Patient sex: M
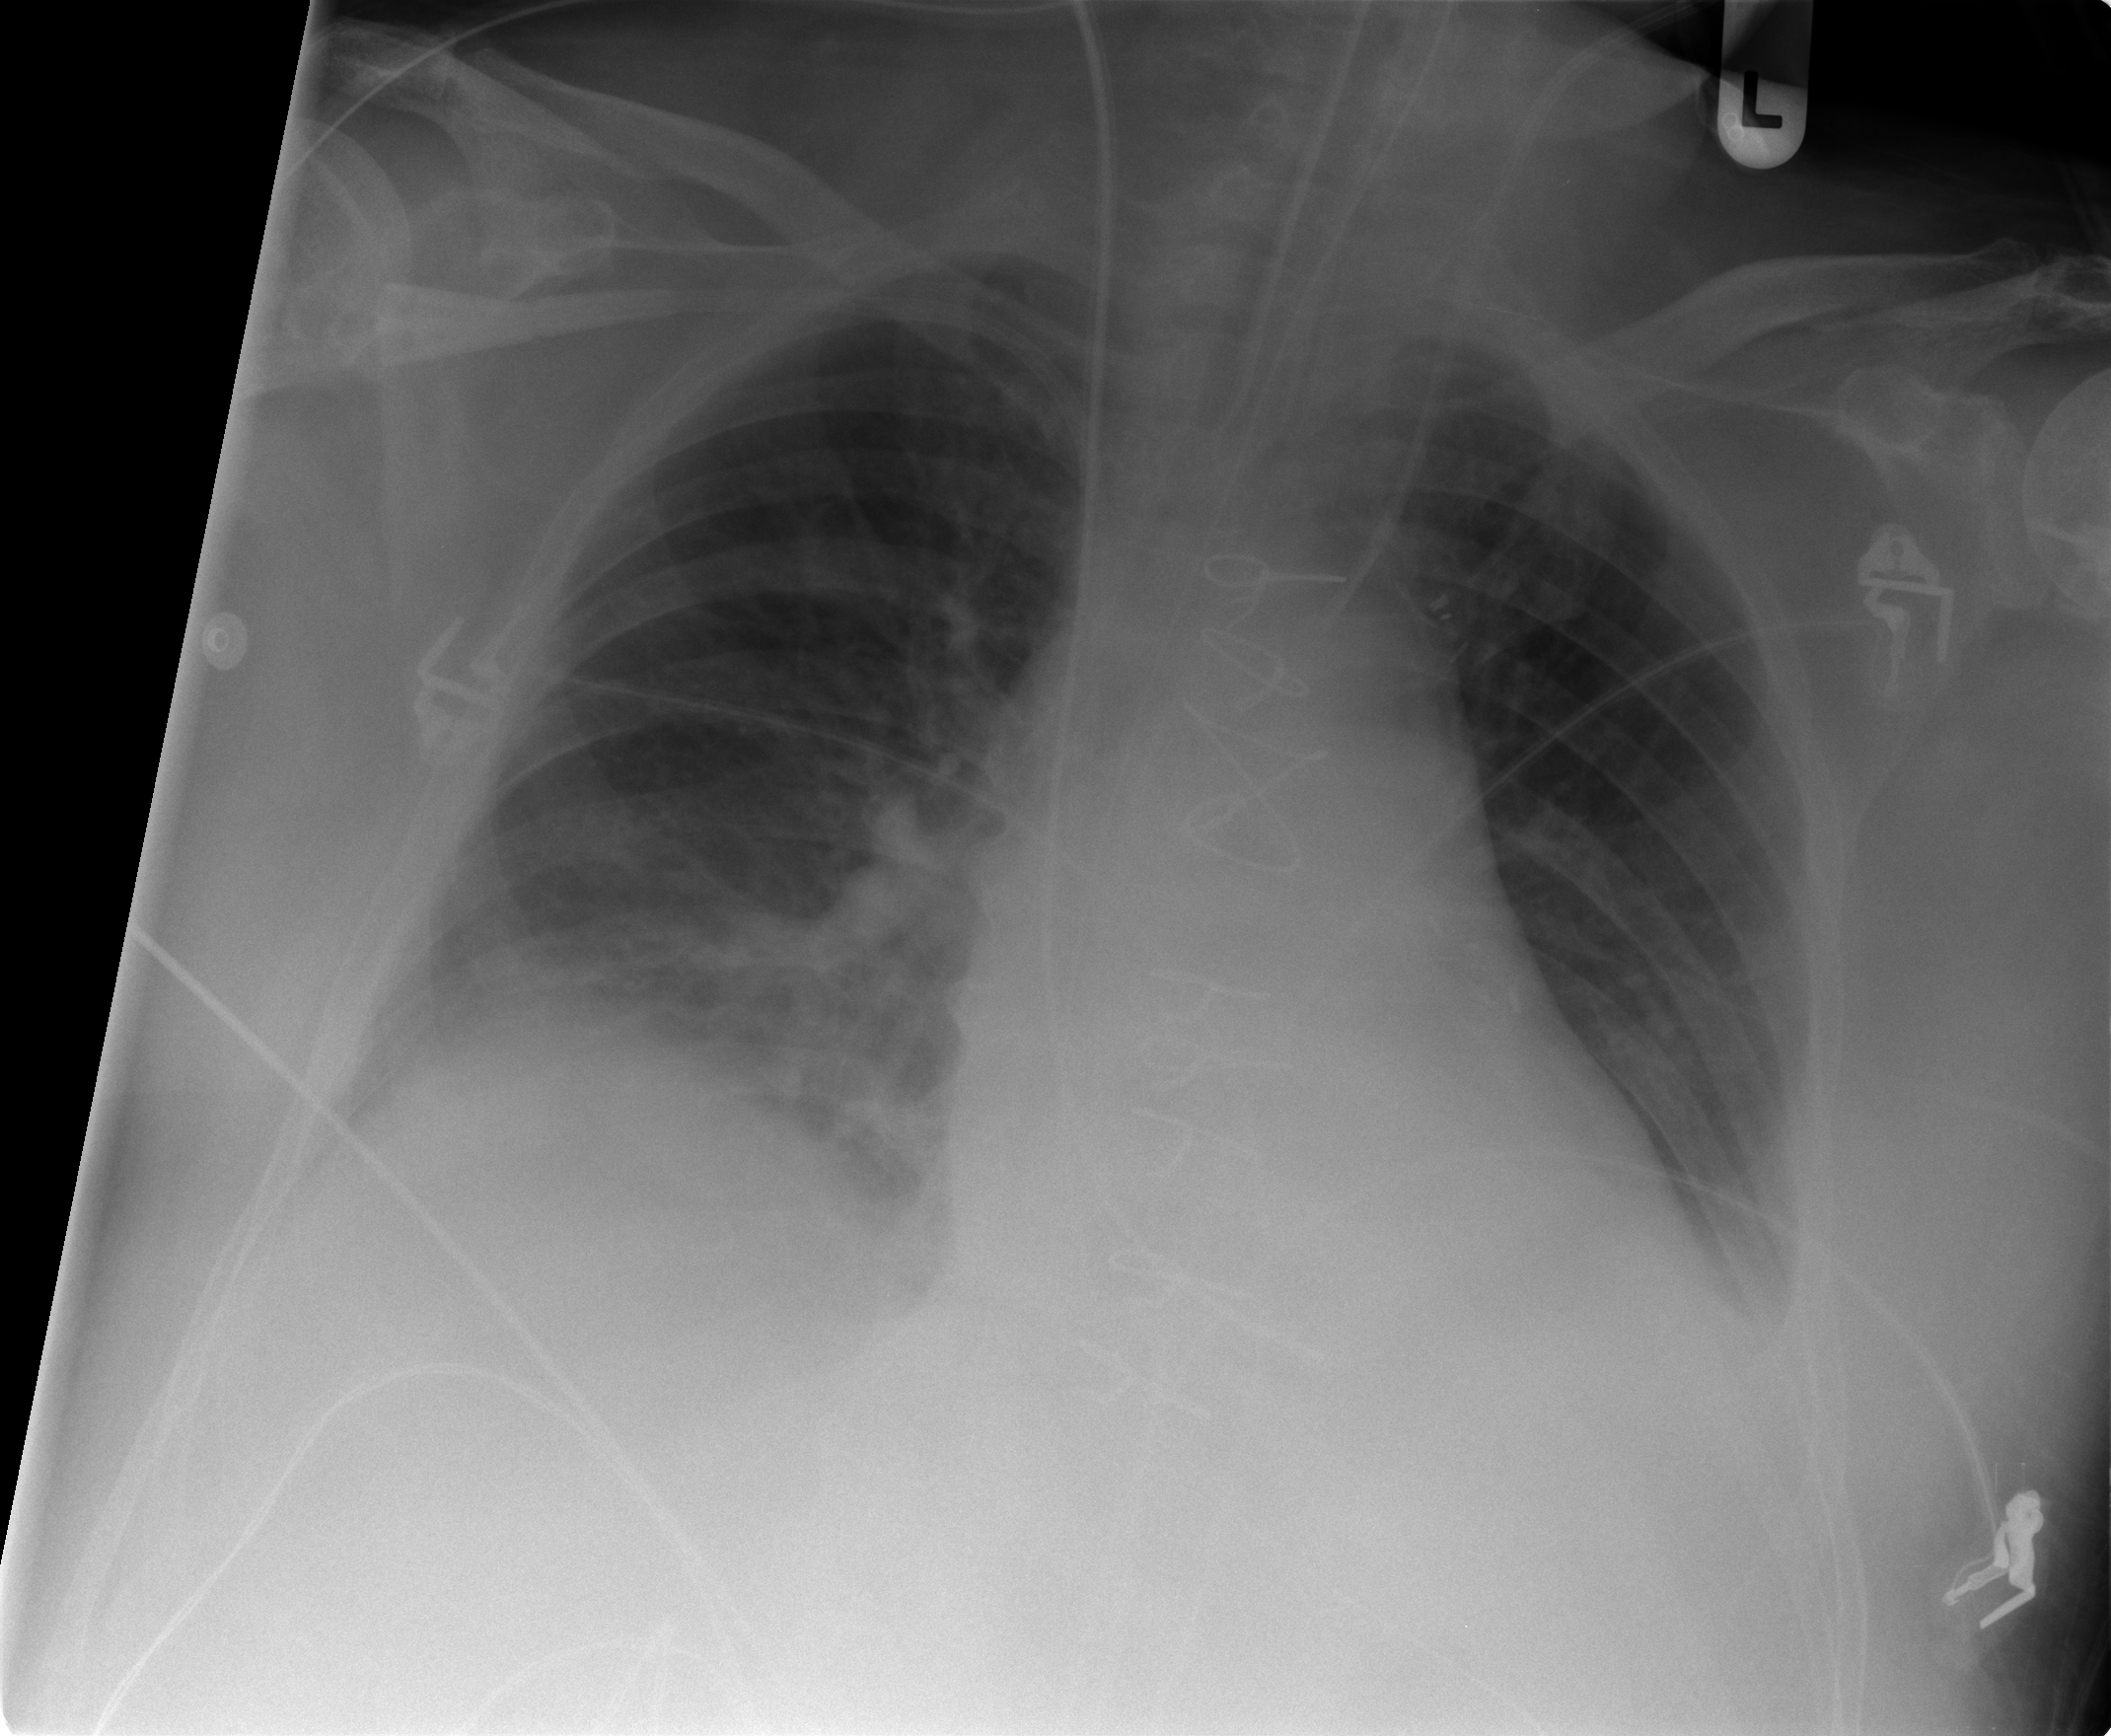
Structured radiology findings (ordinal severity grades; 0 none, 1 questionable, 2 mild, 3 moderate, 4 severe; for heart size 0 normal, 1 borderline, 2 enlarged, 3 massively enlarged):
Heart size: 1
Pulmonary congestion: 1
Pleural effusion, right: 1
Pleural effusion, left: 1
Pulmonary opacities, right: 0
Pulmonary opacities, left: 0
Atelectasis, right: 2
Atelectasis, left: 2